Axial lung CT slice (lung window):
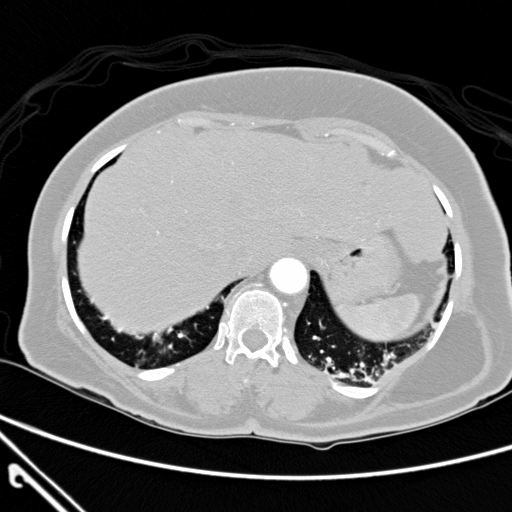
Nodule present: no